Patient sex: M
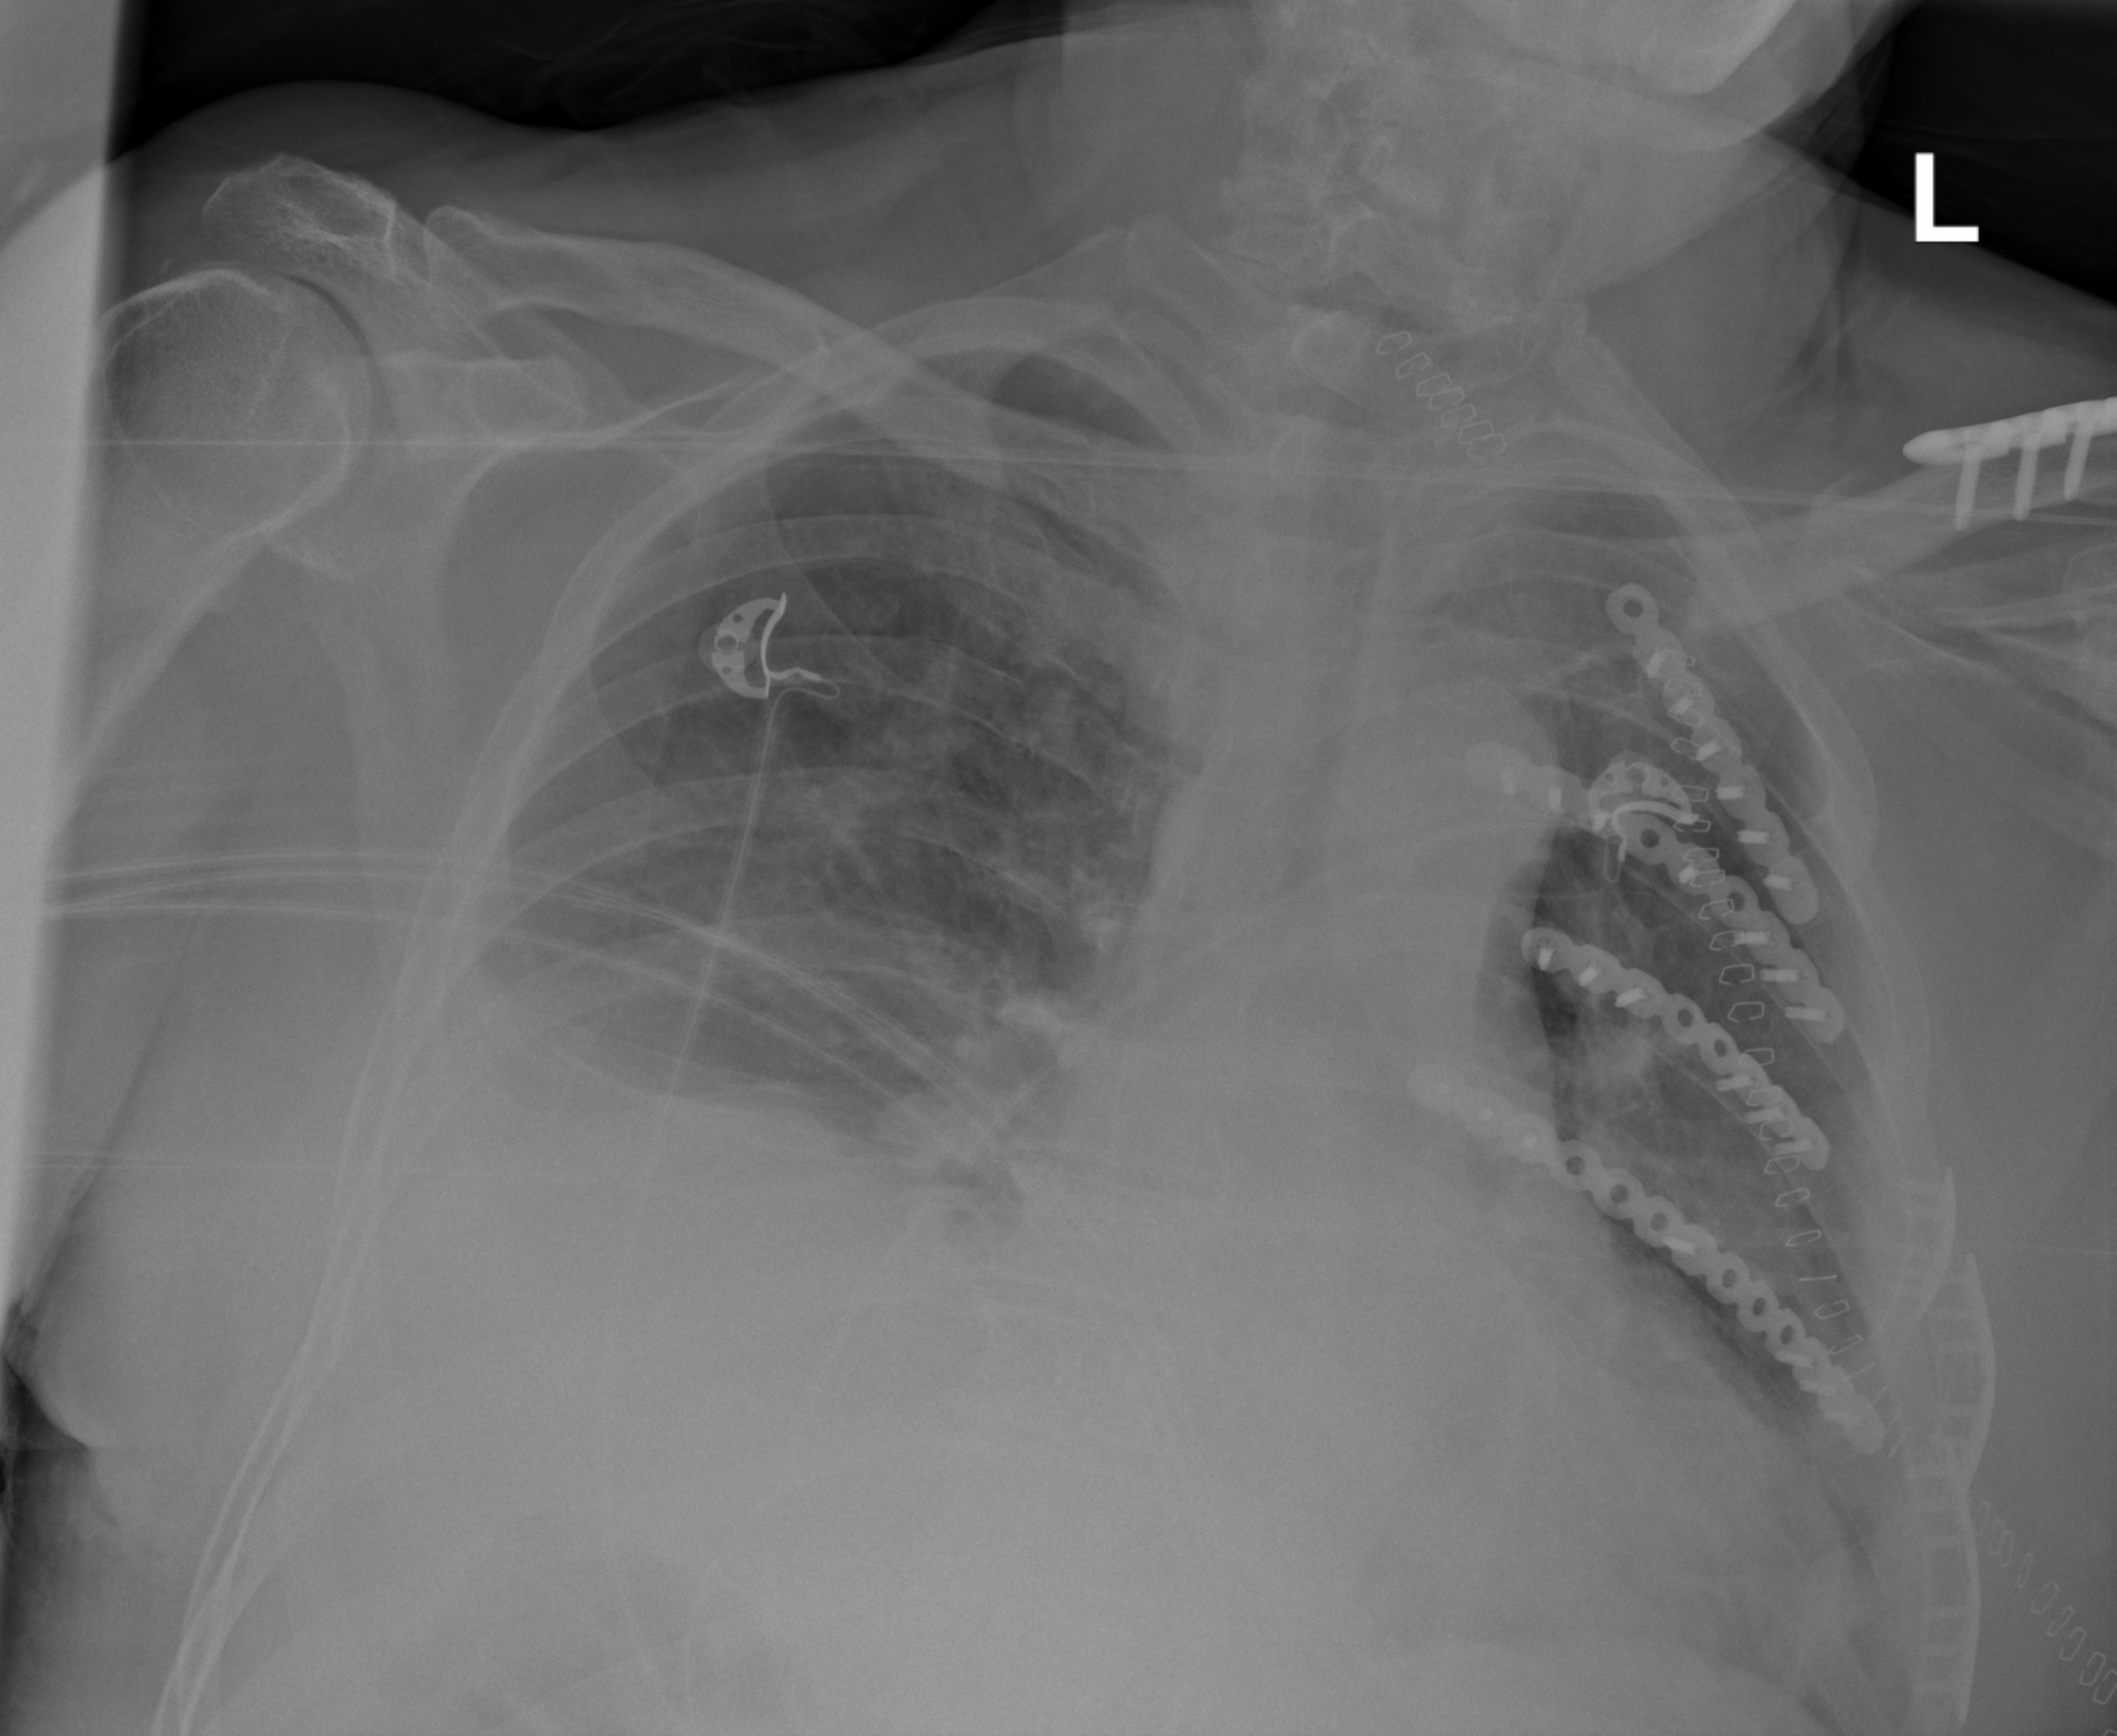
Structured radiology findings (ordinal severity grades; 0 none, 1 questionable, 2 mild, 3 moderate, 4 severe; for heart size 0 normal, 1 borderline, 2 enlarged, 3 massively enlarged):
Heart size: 0
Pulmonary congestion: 0
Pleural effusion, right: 3
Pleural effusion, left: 2
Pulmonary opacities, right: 1
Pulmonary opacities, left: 0
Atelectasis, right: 3
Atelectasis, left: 2